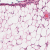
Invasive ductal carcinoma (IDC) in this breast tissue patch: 0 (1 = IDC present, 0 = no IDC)